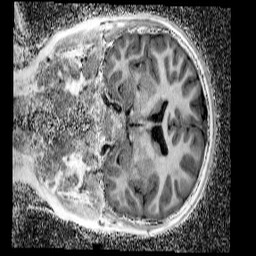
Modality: UNIT1_denoised
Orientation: coronal
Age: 10
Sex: male
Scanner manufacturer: siemens
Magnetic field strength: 3 T
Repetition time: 4 s
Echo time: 0.00299 s